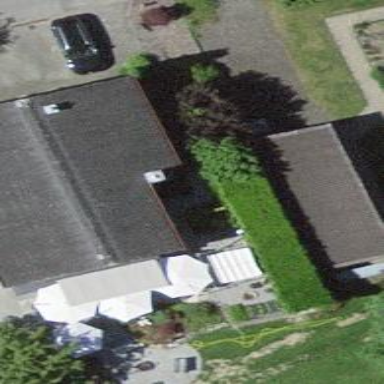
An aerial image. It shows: Shed.